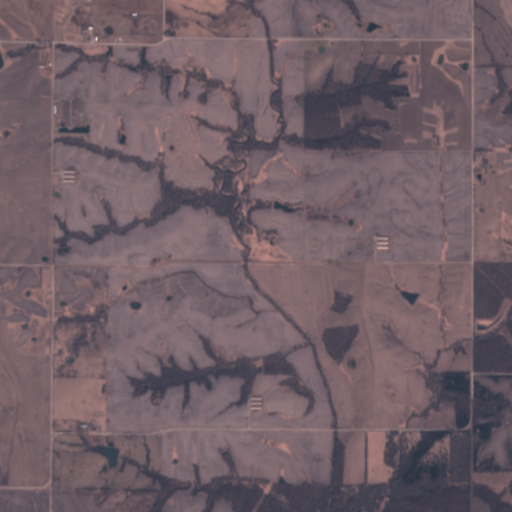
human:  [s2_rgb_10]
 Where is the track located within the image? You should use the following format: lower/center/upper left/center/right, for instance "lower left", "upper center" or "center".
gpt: There is no track in the image.